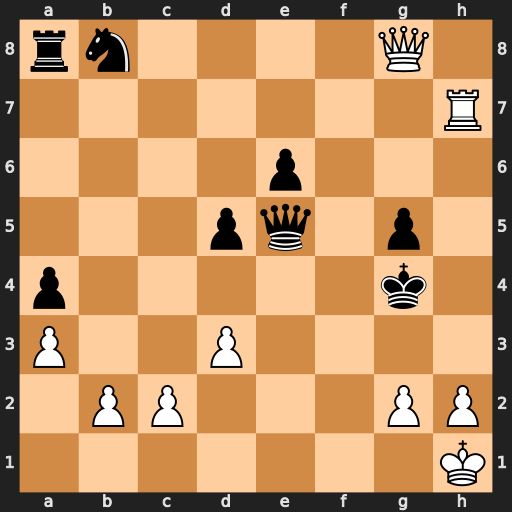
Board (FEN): rn4Q1/7R/4p3/3pq1p1/p5k1/P2P4/1PP3PP/7K
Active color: w
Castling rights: -
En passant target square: -
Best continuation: Rh4+ Kxh4 Qh7+ Kg4 Qh3+ Kf4 Qf3#